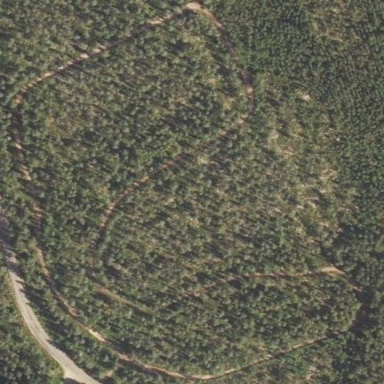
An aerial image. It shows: Unpaved path for Nordic skiing. The path is groomed for both classic and skating styles.